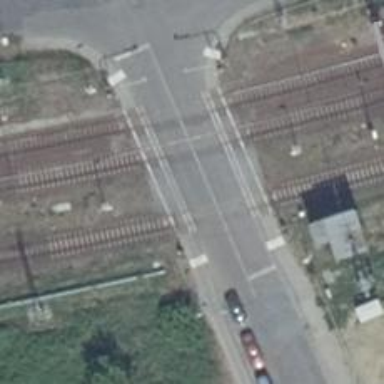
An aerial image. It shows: Railway crossing with traffic signals. The crossing is equipped with double half barriers.